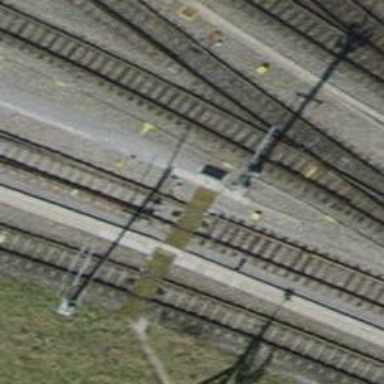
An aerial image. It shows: Uncontrolled railway crossing.